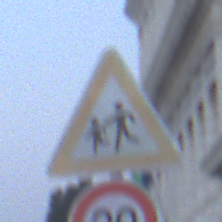
Verkehrszeichen: KinderRechts
Zusatzzeichen unten: Geschwindigkeit20
Umgebung: Outdoor, Urban
Tageszeit: Dawn
Wetter: Clear
Licht: Natural
Jahreszeit: NotSpecified
Kontrast: LowContrast